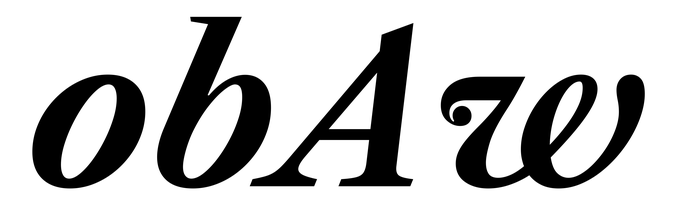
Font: LibreCaslonText-Italic_Bold_Italic